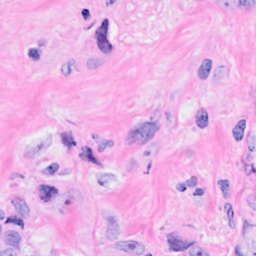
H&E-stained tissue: Breast